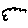
Label: cloud